Interaction volume radius: 5 \u00c5
Interaction volume height: 25 \u00c5
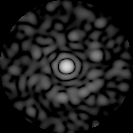
Disorder parameter: 0.8131